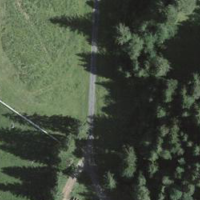
EUNIS habitat code: 43
Species observed at this site:
Cruciata laevipes